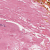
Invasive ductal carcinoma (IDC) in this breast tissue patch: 0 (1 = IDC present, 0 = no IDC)